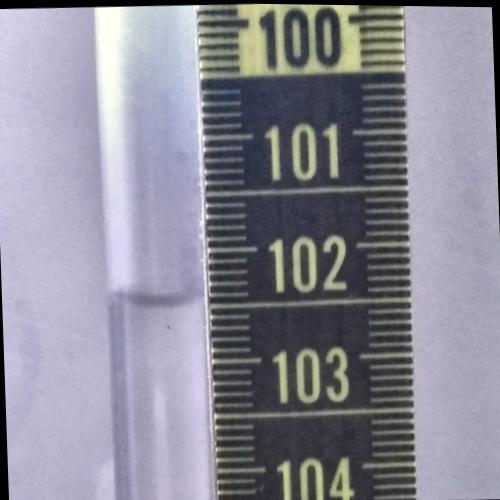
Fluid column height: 102.4 cm